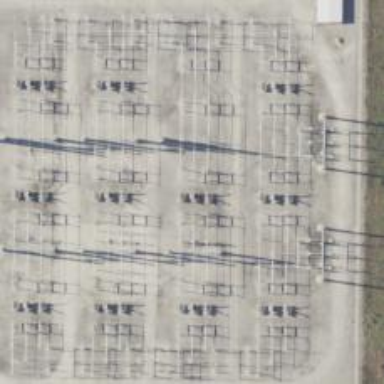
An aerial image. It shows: Switch used for power control.